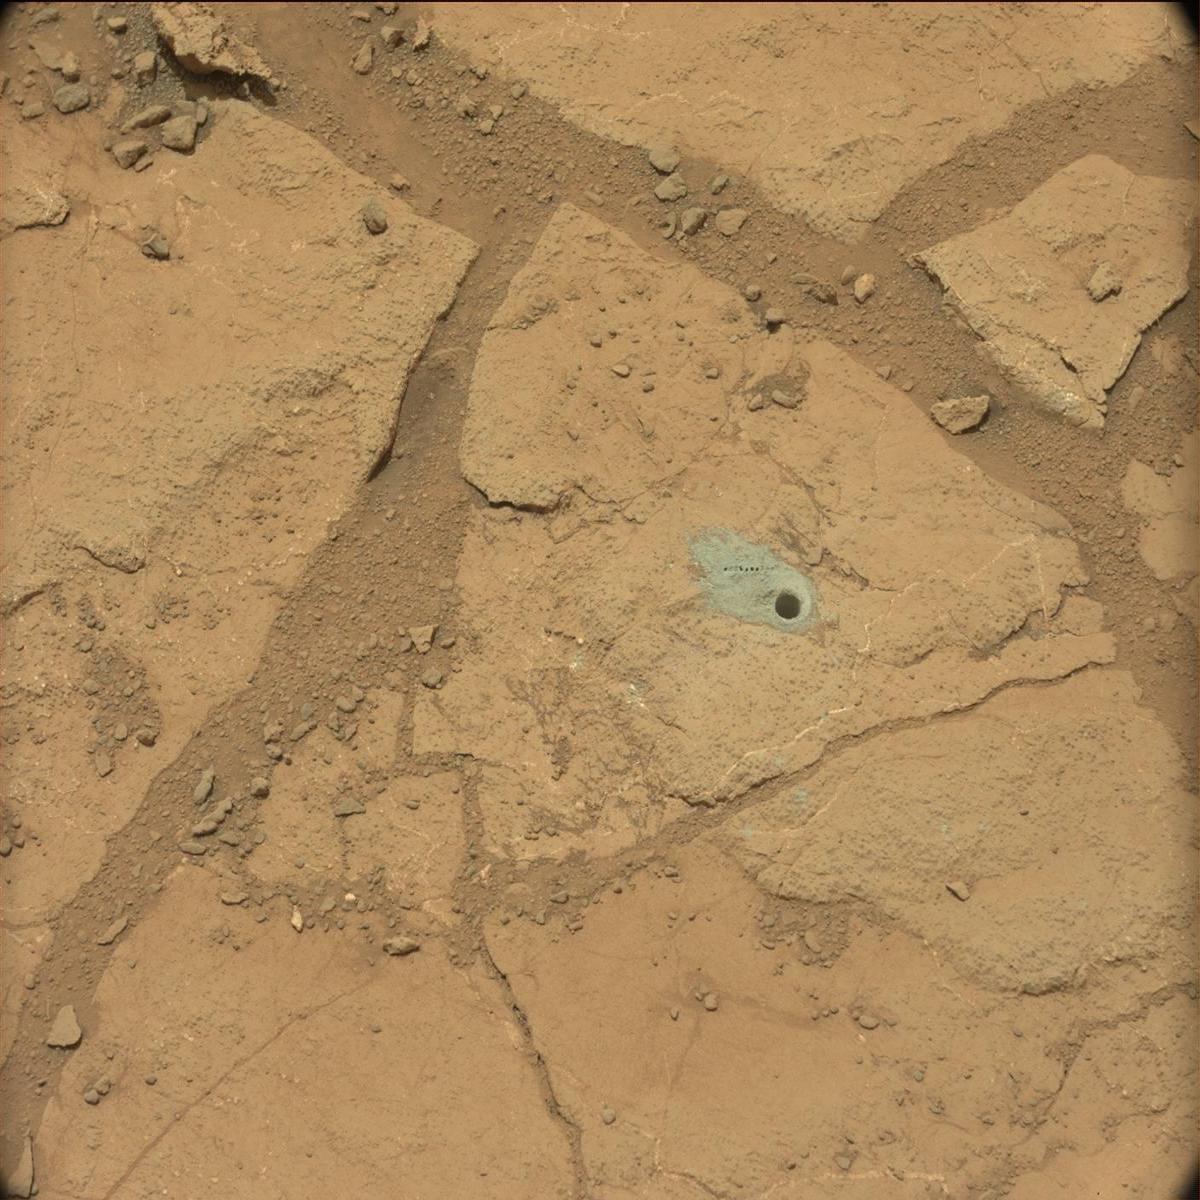
Terrain classes present: Bedrock, Hole, Rock, Sand / Soil